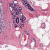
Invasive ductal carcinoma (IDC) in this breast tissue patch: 0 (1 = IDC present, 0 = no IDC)